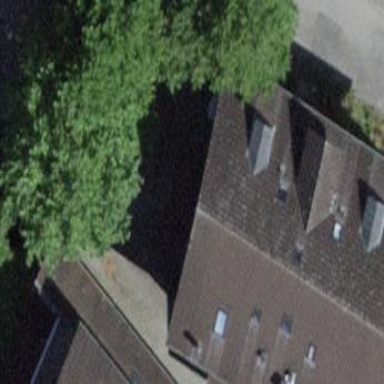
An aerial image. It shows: Restaurant in building.